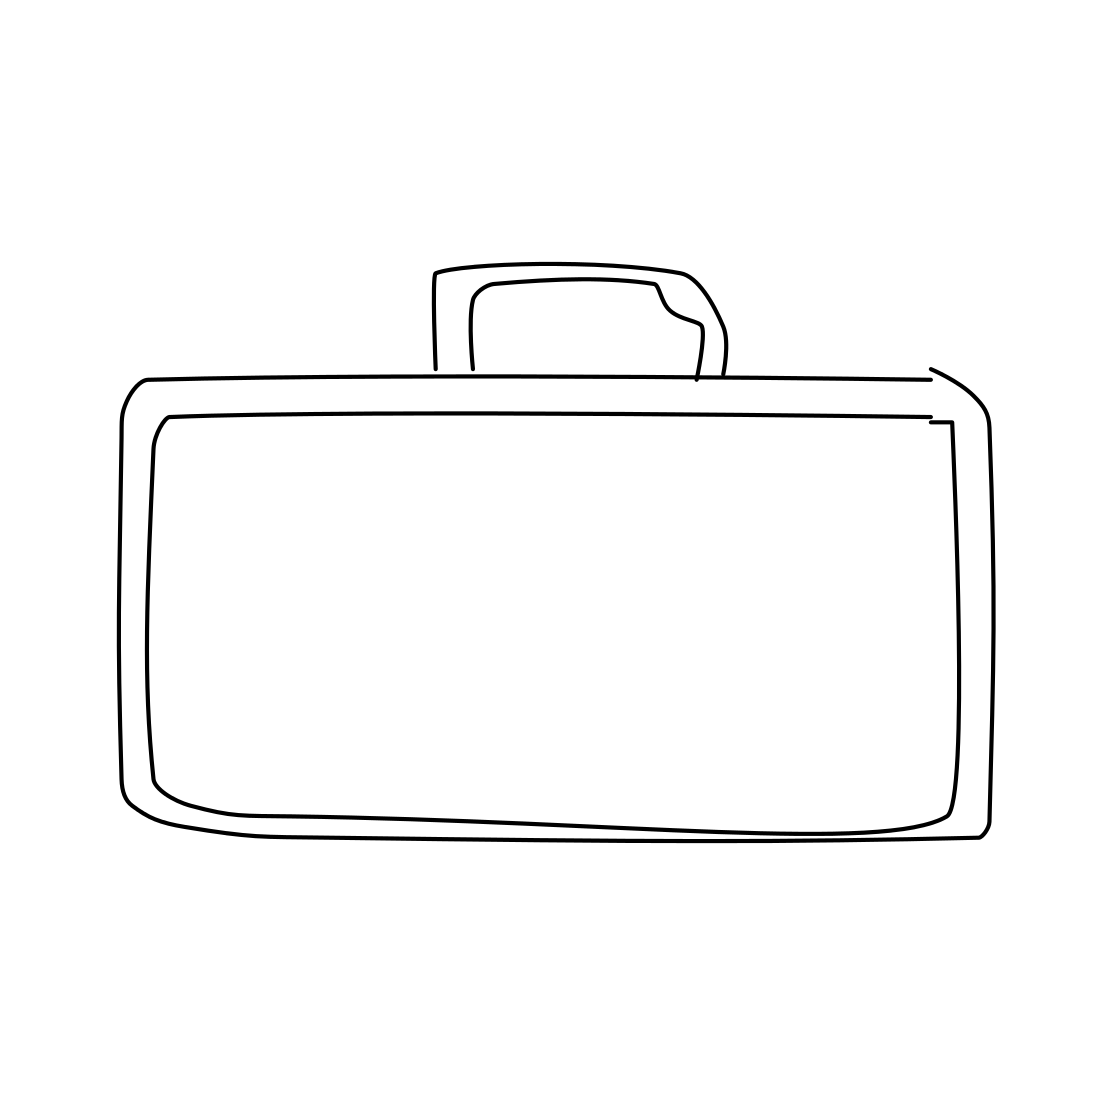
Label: suitcase